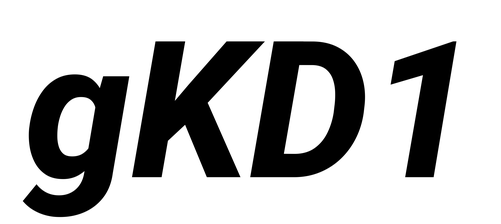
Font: Roboto-Italic_ExtraBold_Italic